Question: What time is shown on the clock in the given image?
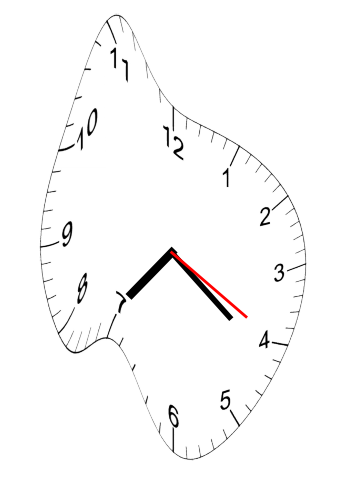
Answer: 07:21:20